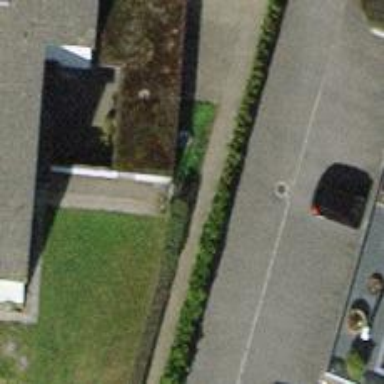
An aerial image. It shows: Hedge barrier.